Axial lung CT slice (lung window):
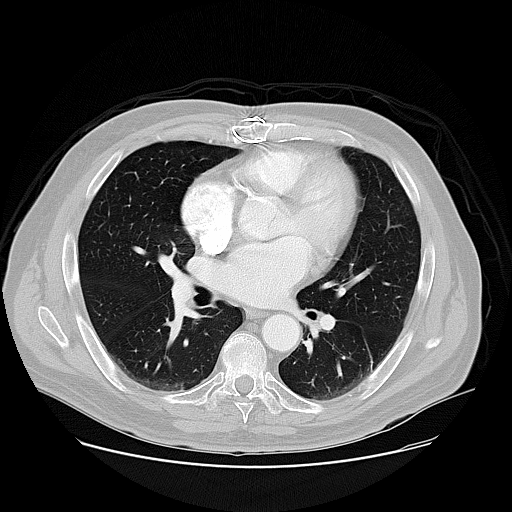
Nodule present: no